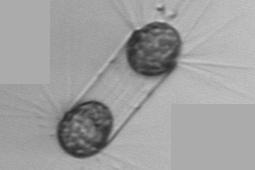
Label: Corethron_hystrix